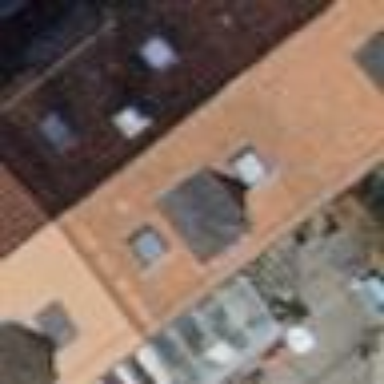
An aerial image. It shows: House with gabled roof made of tile. The roof is oriented across the building.